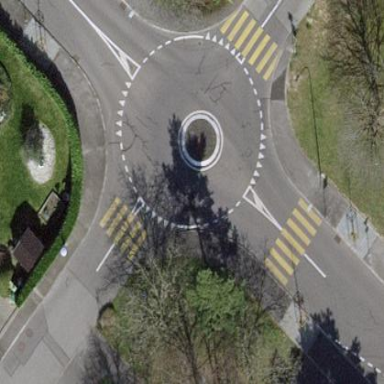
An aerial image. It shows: Residential road with asphalt surface leading up to roundabout.